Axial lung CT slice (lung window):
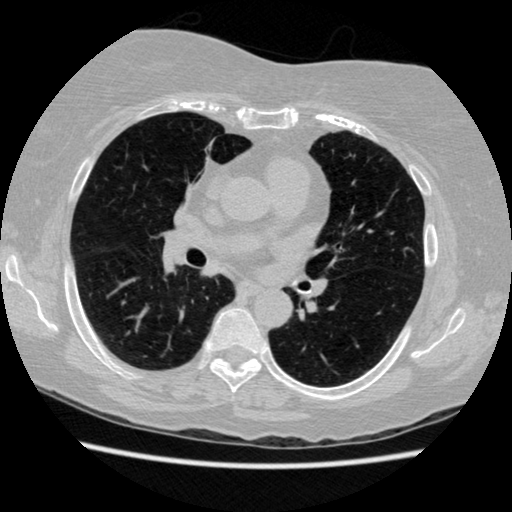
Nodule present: no